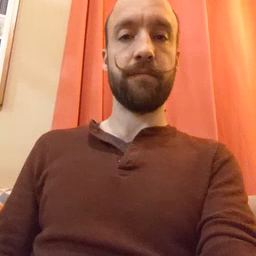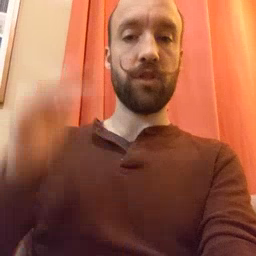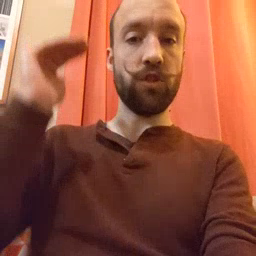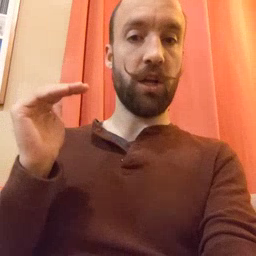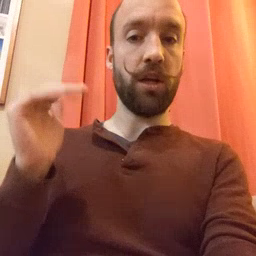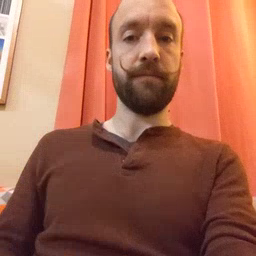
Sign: child